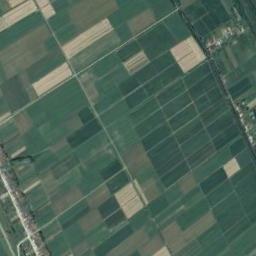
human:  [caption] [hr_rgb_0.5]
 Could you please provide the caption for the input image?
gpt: Some rectangular farmlands of different colors and sizes are neatly arranged on the ground .

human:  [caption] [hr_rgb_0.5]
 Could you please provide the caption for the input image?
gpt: There are some green and bare rectangular farmland .

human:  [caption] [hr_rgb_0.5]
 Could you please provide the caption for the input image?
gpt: Many dense, neatly arranged dark green, light green, Khaki and brown mixed rectangular farmland of different sizes .

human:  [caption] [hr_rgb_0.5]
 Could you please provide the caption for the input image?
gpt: There are many neat rows of rectangular farmlands .

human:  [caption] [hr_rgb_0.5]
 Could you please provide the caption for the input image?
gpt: There are many green rectangular farmlands and some yellow ones .